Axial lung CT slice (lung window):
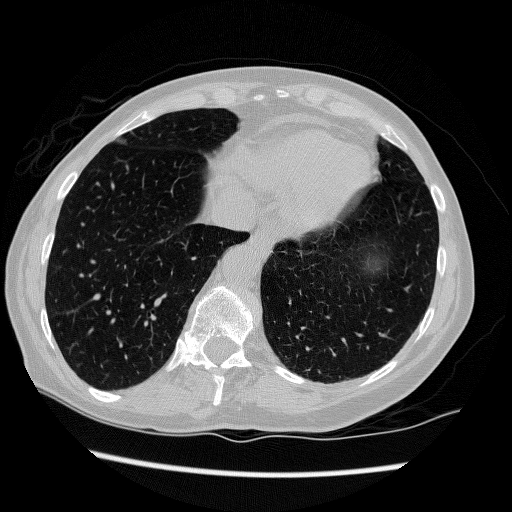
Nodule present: no